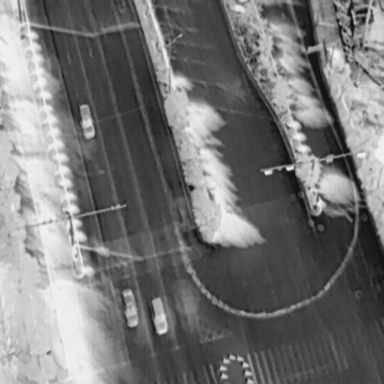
There are three Cars in the infrared image.